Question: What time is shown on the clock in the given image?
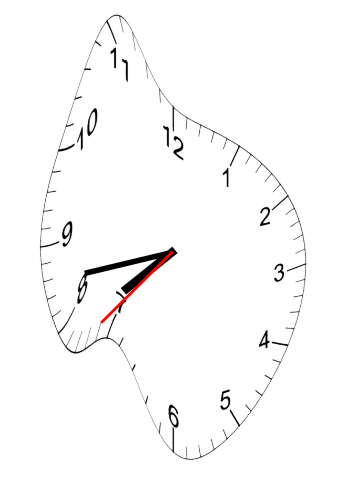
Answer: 07:42:37